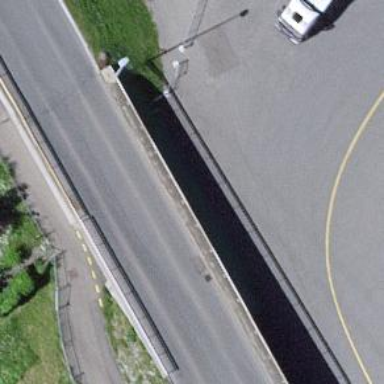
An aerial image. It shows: Footway tunnel.